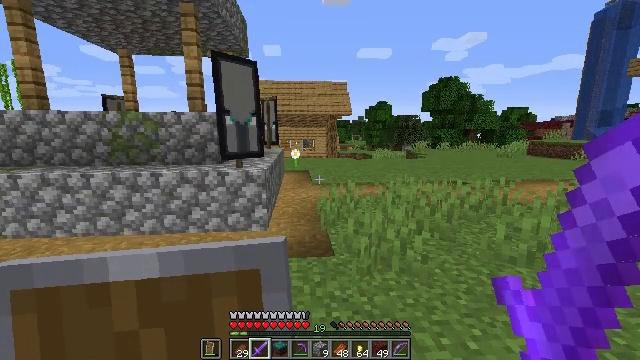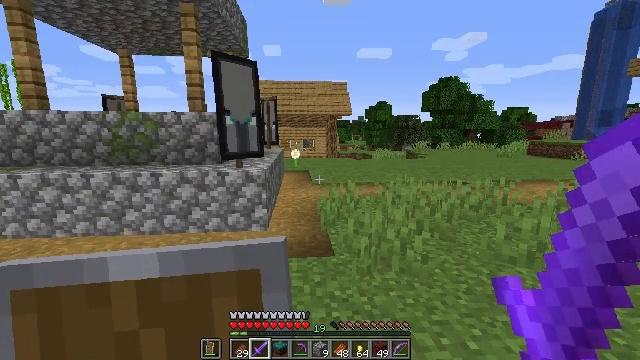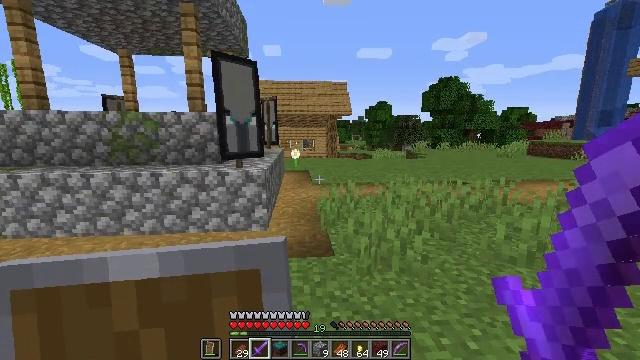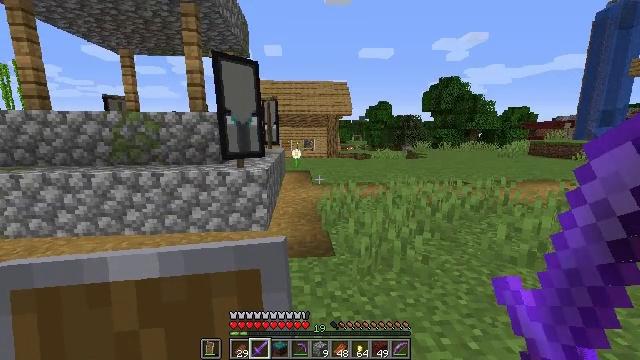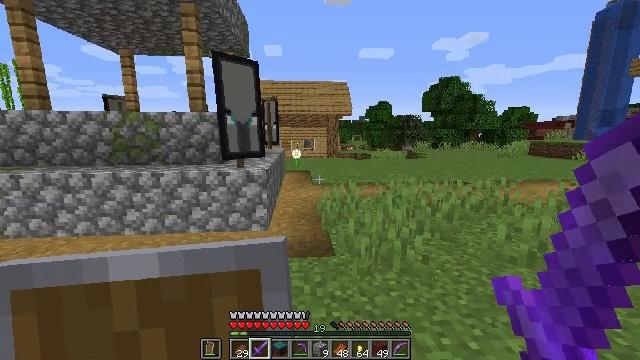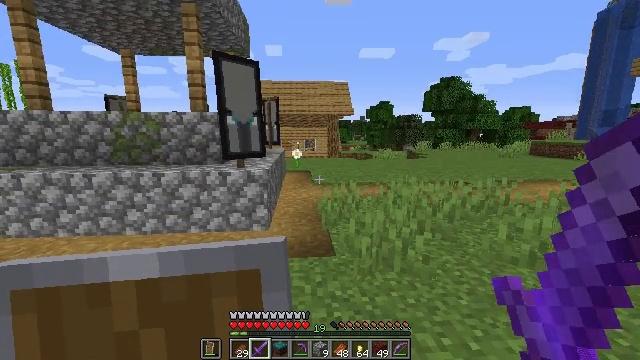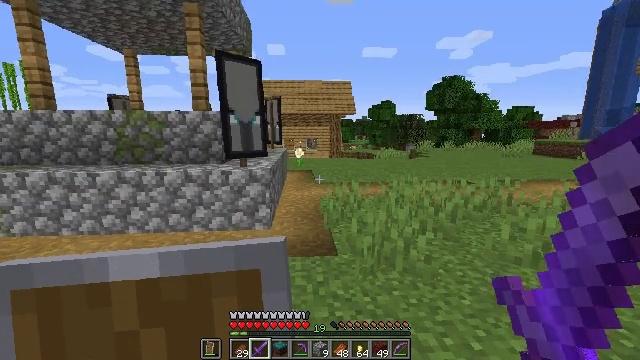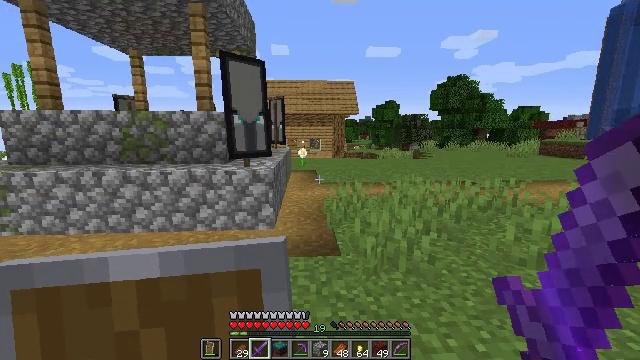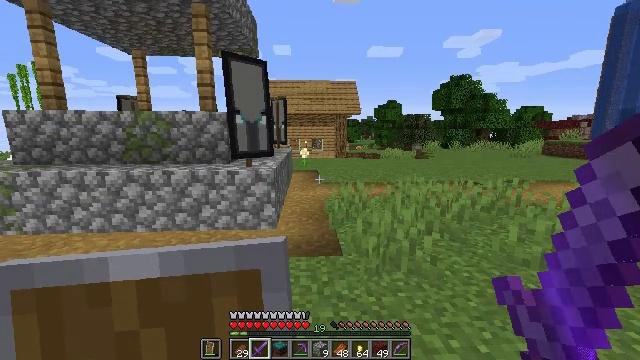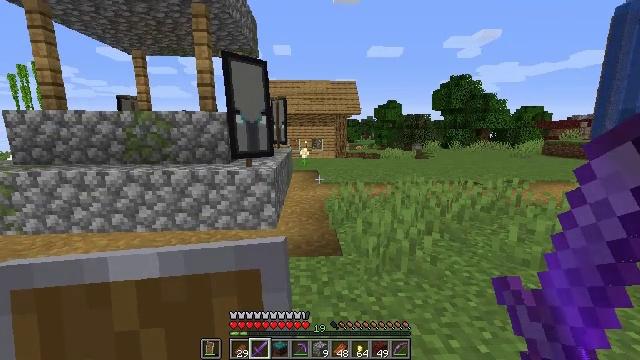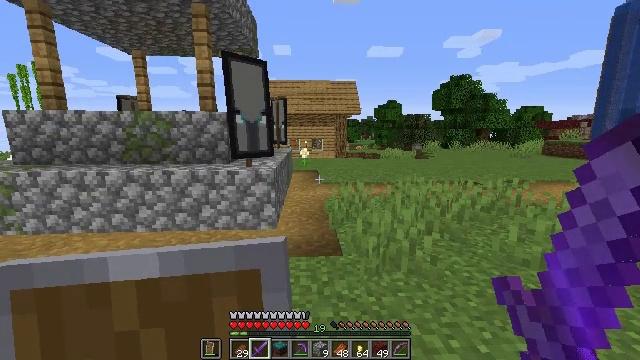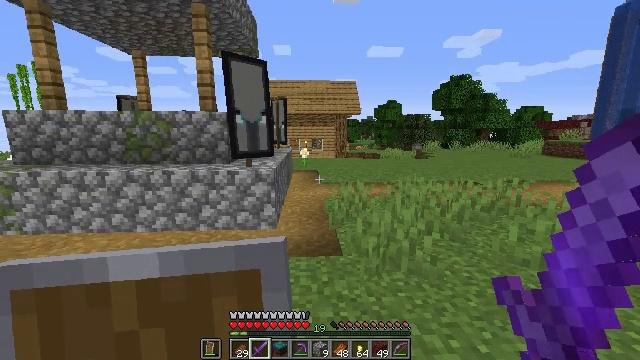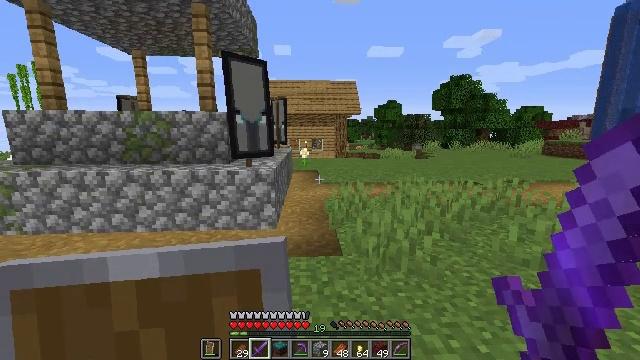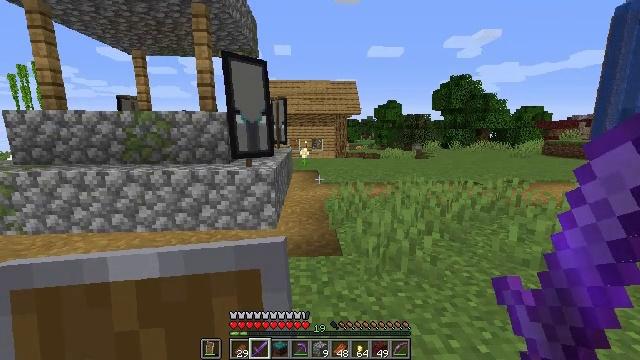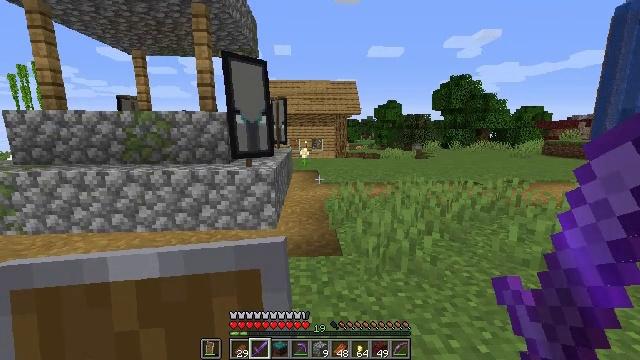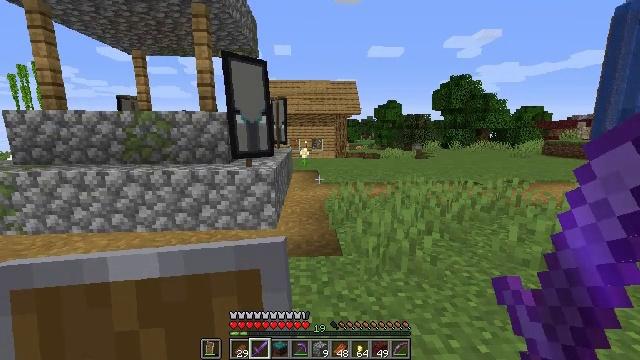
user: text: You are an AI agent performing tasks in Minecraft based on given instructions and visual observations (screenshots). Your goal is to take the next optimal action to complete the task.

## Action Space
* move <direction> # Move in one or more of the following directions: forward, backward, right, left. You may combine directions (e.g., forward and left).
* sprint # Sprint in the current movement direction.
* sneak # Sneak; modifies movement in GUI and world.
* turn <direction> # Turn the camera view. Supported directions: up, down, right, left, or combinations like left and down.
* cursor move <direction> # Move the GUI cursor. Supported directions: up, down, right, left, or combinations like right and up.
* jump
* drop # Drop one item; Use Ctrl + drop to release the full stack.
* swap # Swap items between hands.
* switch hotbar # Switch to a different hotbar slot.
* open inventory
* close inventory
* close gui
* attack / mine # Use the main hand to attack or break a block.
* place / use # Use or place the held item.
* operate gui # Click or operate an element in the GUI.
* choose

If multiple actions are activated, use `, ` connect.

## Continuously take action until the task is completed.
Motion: motion action
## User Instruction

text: Collect tall grass by breaking it.
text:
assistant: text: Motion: no_op
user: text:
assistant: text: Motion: no_op
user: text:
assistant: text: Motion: no_op
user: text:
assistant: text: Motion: no_op
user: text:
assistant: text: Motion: no_op
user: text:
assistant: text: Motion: no_op
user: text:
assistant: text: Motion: no_op
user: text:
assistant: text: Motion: no_op
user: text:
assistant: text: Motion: no_op
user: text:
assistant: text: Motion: no_op
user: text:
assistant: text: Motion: no_op
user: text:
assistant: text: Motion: no_op
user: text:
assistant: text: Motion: no_op
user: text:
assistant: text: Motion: no_op
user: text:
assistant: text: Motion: no_op
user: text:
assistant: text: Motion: no_op
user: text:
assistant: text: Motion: no_op
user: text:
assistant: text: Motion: no_op
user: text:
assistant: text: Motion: no_op
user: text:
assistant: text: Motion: no_op
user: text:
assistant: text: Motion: no_op
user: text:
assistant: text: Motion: no_op
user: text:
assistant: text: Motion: no_op
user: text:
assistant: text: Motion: no_op
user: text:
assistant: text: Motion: no_op
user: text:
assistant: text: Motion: no_op
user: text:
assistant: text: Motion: no_op
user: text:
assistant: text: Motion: no_op
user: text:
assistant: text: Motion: no_op
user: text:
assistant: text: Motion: no_op